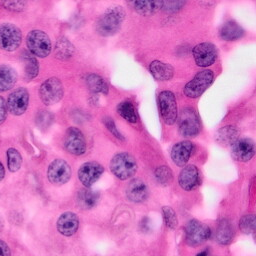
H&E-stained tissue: Pancreatic